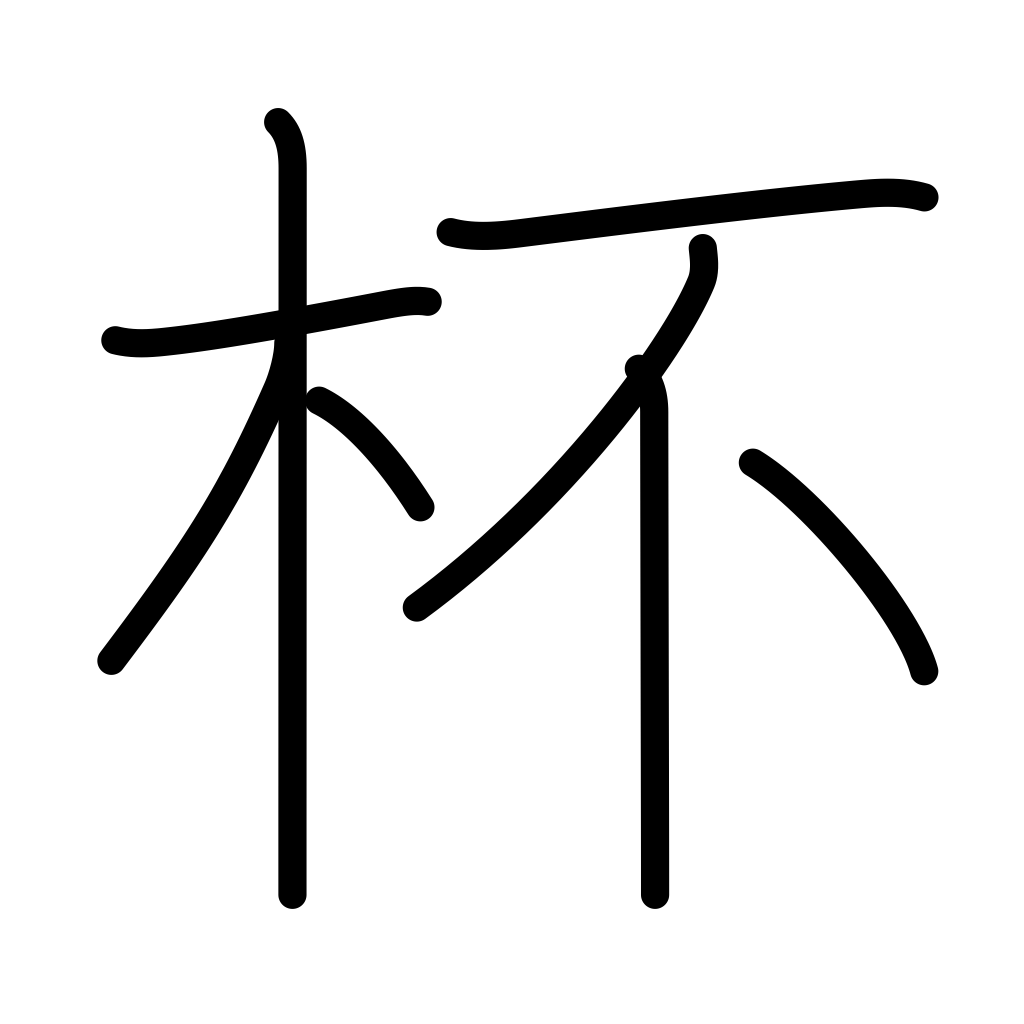
Meaning: counter for cupfuls, wine glass, glass, toast